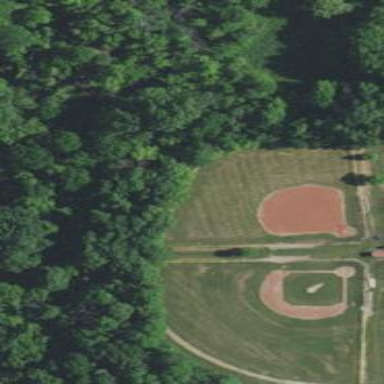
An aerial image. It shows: Baseball pitch for leisure land activities.